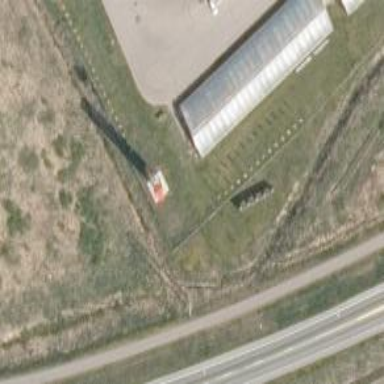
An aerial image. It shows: Greenhouse.